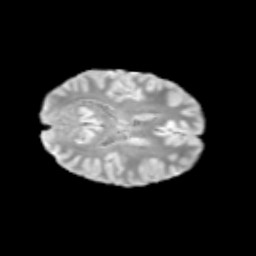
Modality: T2w
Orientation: axial
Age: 11
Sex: male
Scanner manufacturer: siemens
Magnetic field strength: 3 T
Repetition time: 3.8 s
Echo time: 0.07 s